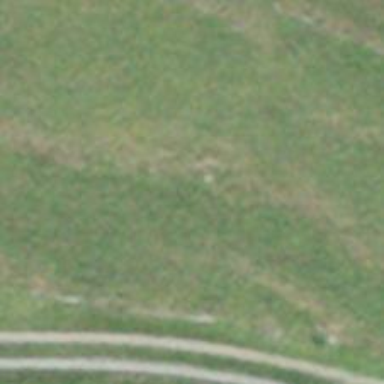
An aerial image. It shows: Retaining wall.